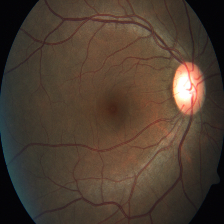
Diabetic retinopathy grade: Severe